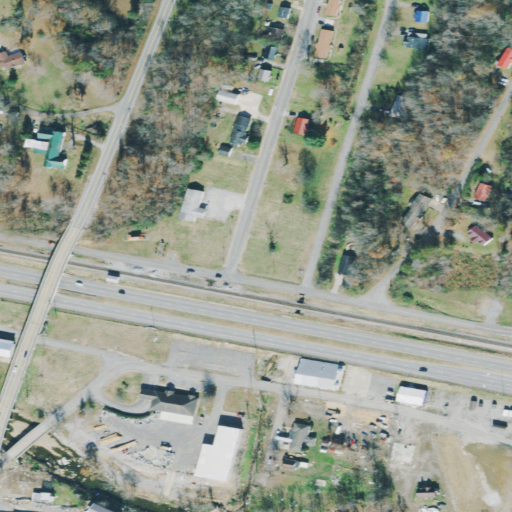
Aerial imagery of valley in Tennessee named Negro Hollow containing medium intensity development, low intensity development, open development, deciduous forest, high intensity development, pasture, and mixed forest